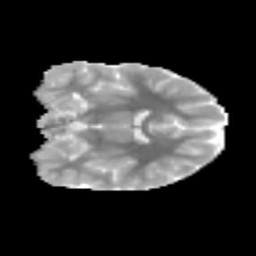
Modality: MD
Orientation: coronal
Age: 10
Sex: male
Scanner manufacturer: siemens
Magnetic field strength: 3 T
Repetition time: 3.8 s
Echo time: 0.07 s